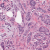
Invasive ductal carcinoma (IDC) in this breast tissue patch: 1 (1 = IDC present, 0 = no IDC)